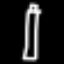
Label: pencil